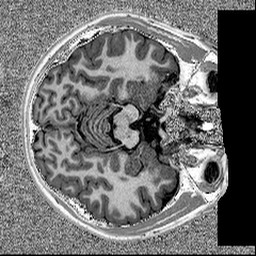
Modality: MP2RAGE
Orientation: axial
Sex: male